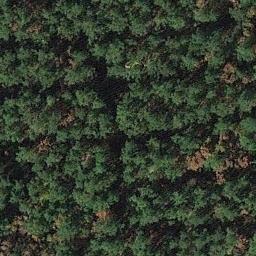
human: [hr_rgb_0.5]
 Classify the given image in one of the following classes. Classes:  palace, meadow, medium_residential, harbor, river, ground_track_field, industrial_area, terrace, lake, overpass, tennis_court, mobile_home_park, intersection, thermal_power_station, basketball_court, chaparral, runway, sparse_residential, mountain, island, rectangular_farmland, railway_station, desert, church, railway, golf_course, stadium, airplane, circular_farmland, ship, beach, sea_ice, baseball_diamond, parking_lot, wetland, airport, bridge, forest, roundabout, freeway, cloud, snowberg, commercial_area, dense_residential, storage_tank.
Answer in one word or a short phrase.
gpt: forest